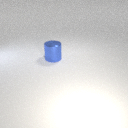
large blue metal cylinder